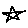
Label: star